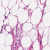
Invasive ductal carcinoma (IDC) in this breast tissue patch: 0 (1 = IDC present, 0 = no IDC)